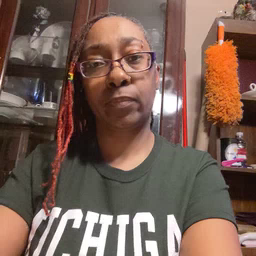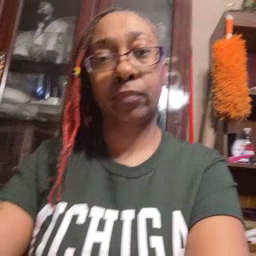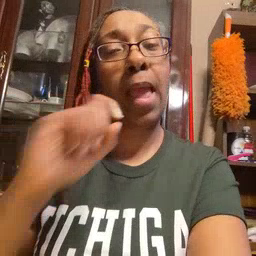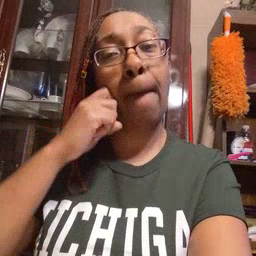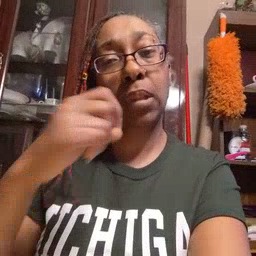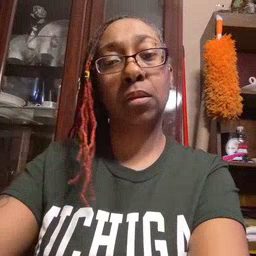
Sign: apple